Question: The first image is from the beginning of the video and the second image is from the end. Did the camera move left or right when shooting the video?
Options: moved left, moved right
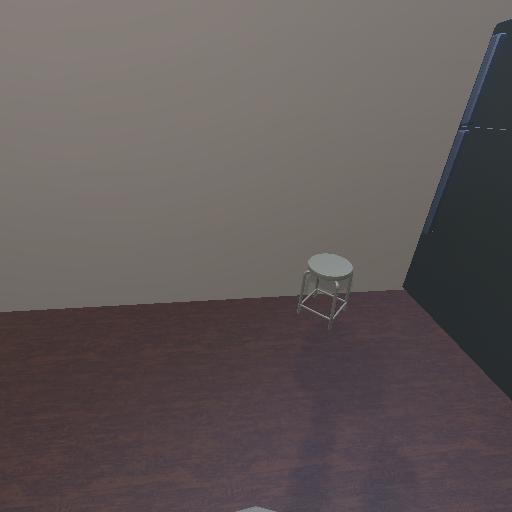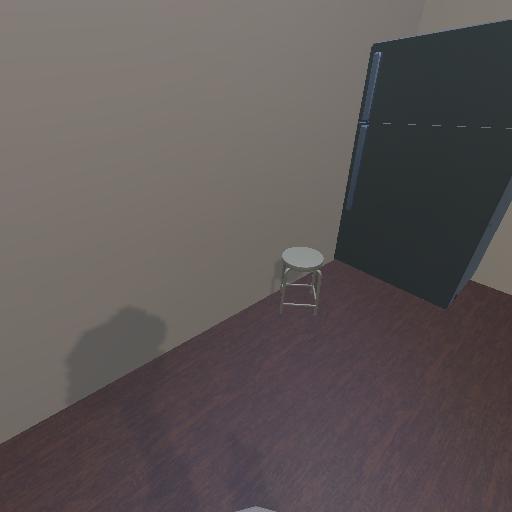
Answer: moved left